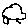
Label: car